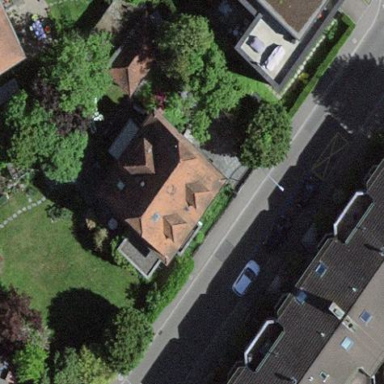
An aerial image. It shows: Detached building.